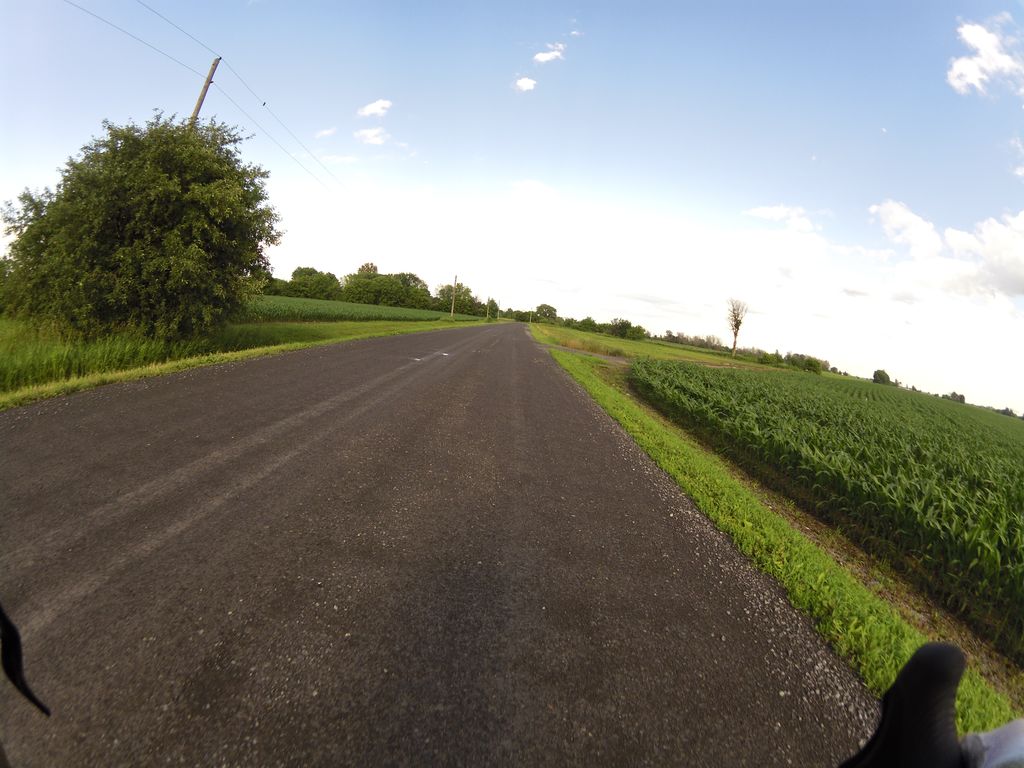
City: ottawa-gatineau